Field crop: tomato
Growth stage: 1
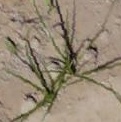
Species: cyperus